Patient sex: M
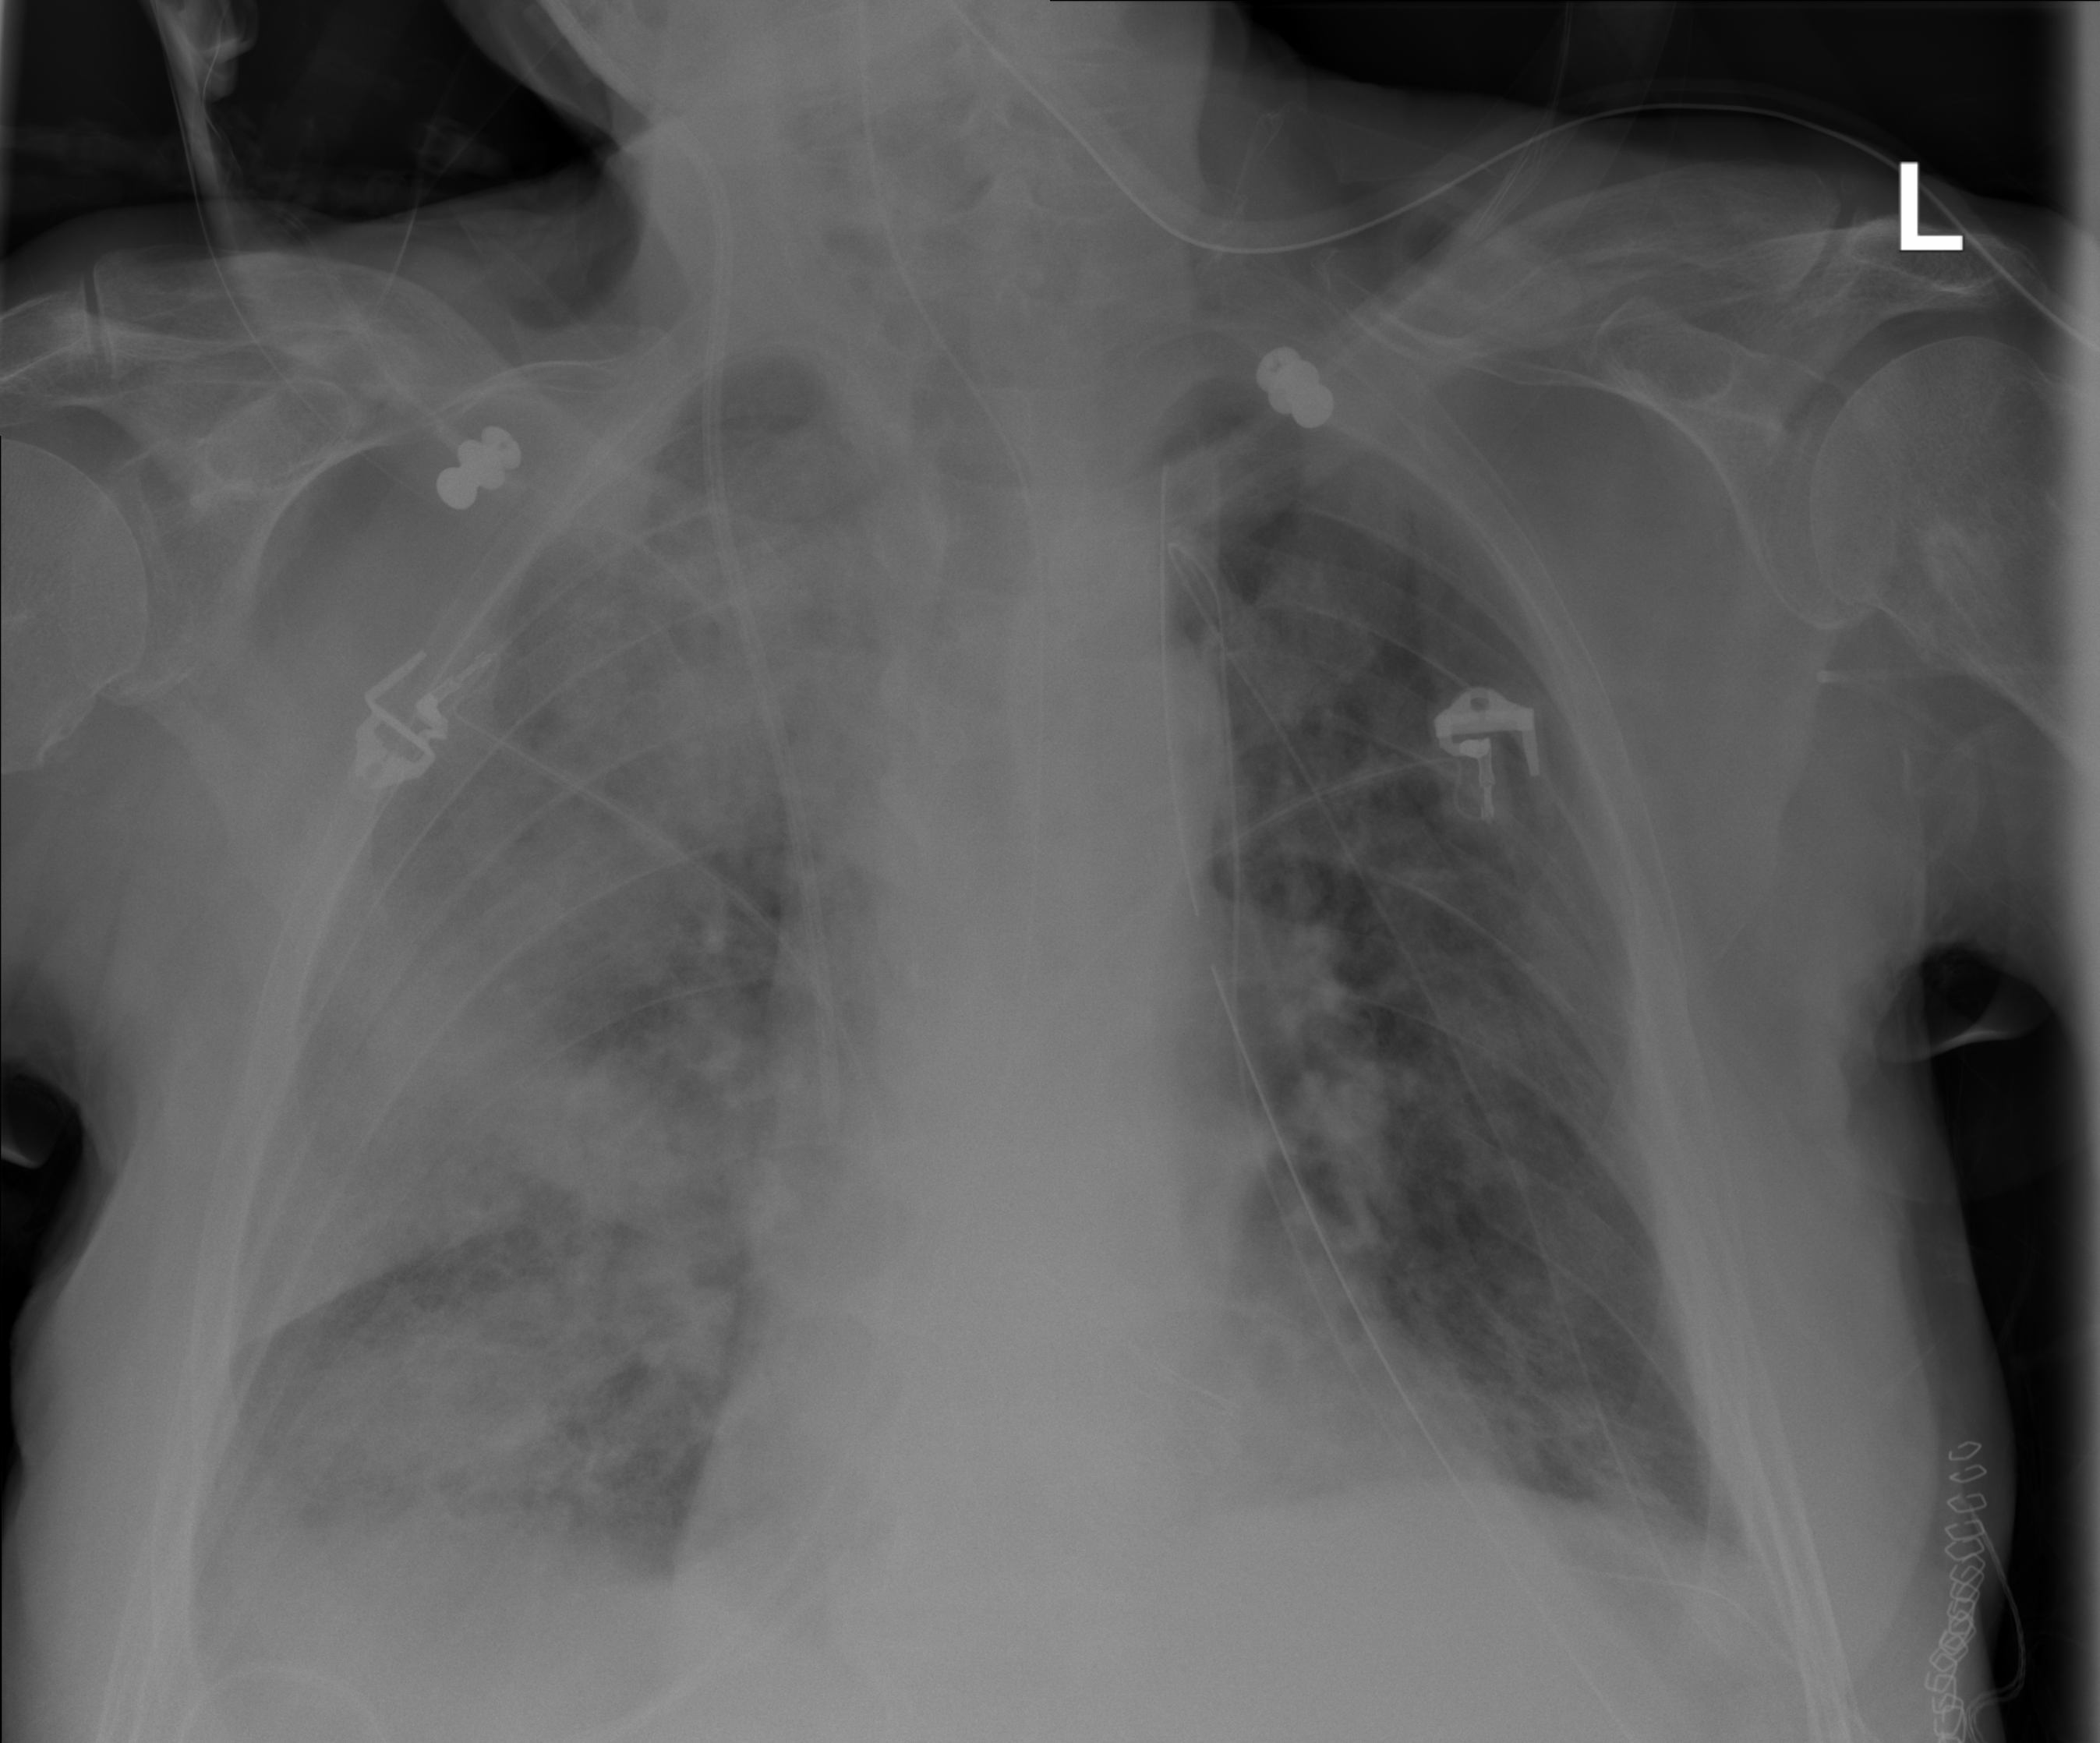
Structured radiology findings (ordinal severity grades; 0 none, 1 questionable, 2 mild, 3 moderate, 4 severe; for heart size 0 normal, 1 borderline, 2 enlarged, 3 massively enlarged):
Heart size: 0
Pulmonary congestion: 2
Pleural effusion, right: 2
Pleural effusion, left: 1
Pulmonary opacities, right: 3
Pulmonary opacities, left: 2
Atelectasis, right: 2
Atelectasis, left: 2